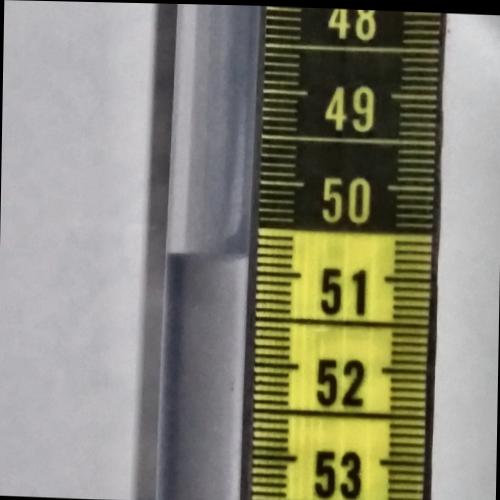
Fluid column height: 50.8 cm